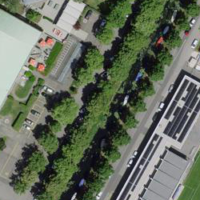
EUNIS habitat code: 53
Species observed at this site:
Anas crecca
Cygnus olor
Podiceps cristatus
Mergus merganser